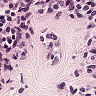
Metastatic tissue present: no